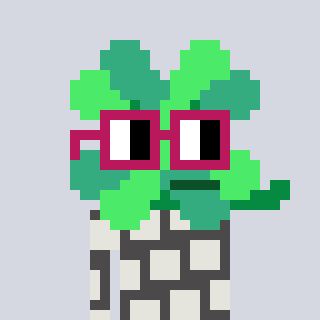
a pixel art character with square dark red glasses, a clover-shaped head and a grayscale-colored body on a cool background